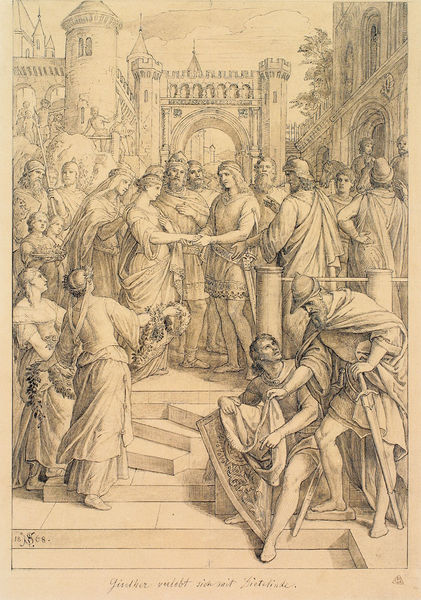
Titel: Giselher verlobt sich mit Dietelinde
Künstler: Julius Schnorr von Carolsfeld
Institution: Privatbesitz
Schlagwörter: himmel, mann, wolken, frauen, menschen, sitzen, blumen, damen, fenster, frau, männer, dame, haus, schloss, herren, leute, menge, bart, halten, herr, hände, paar, turm, bogen, man, grafik, markt, platz, treppe, treppen, könig, gäste, weib, weiber, stufen, tor, schild, burg, türme, torbogen, geben, druck, stich, schwert, waffen, bleistift, reichen, kranz, portal, jesus, mittelalter, rundbögen, priester, hochzeit, maria, kupferstich, josef, brug, christ, heirat, händchenhalten, händehalten, händereichen, krant, sabel